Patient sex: M
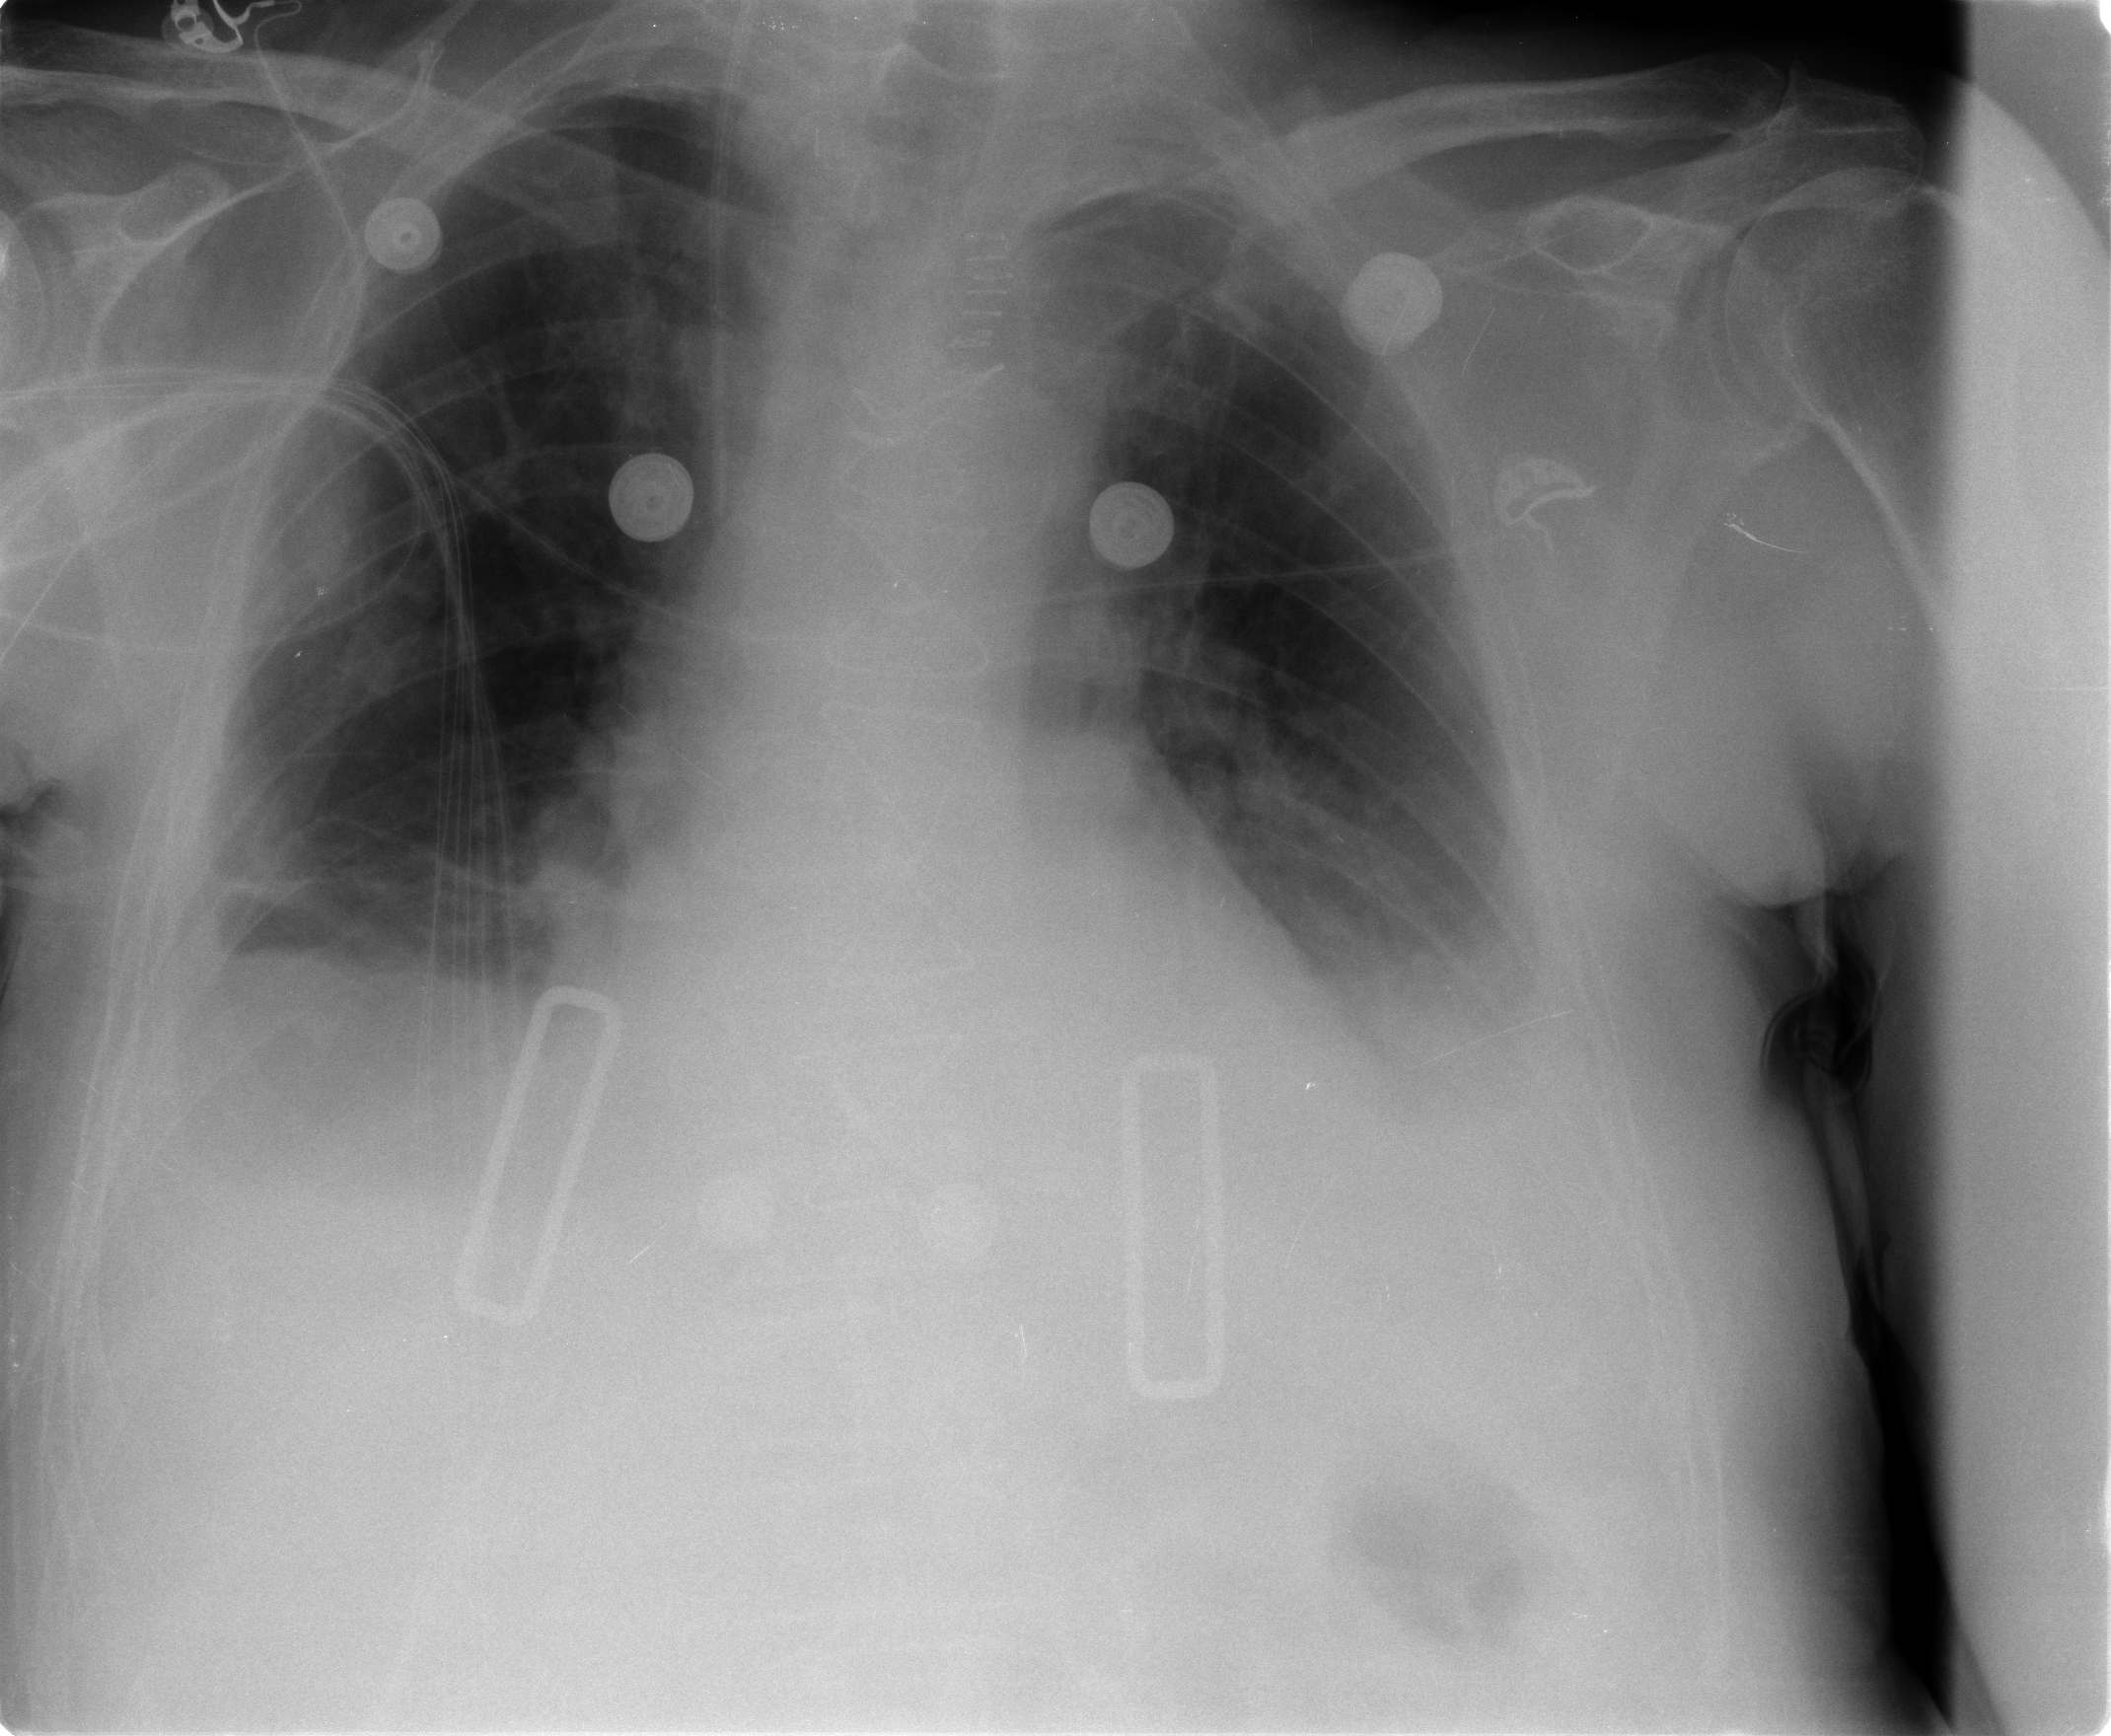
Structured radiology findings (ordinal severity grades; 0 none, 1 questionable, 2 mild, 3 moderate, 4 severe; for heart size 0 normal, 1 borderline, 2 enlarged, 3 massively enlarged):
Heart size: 2
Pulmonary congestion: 2
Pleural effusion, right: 2
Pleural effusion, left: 2
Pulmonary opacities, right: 2
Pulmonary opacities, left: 2
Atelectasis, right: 2
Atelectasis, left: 2